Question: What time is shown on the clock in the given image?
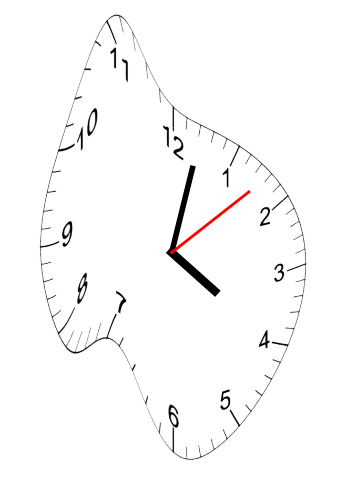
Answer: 04:02:08